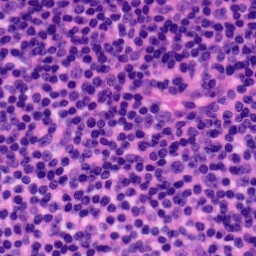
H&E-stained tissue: Tonsil